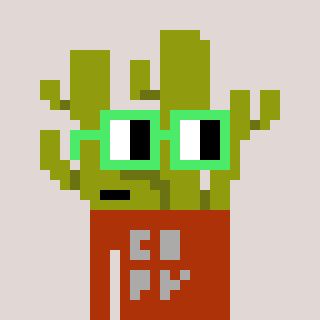
a pixel art character with square light green glasses, a cactus-shaped head and a hotbrown-colored body on a warm background